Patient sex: F
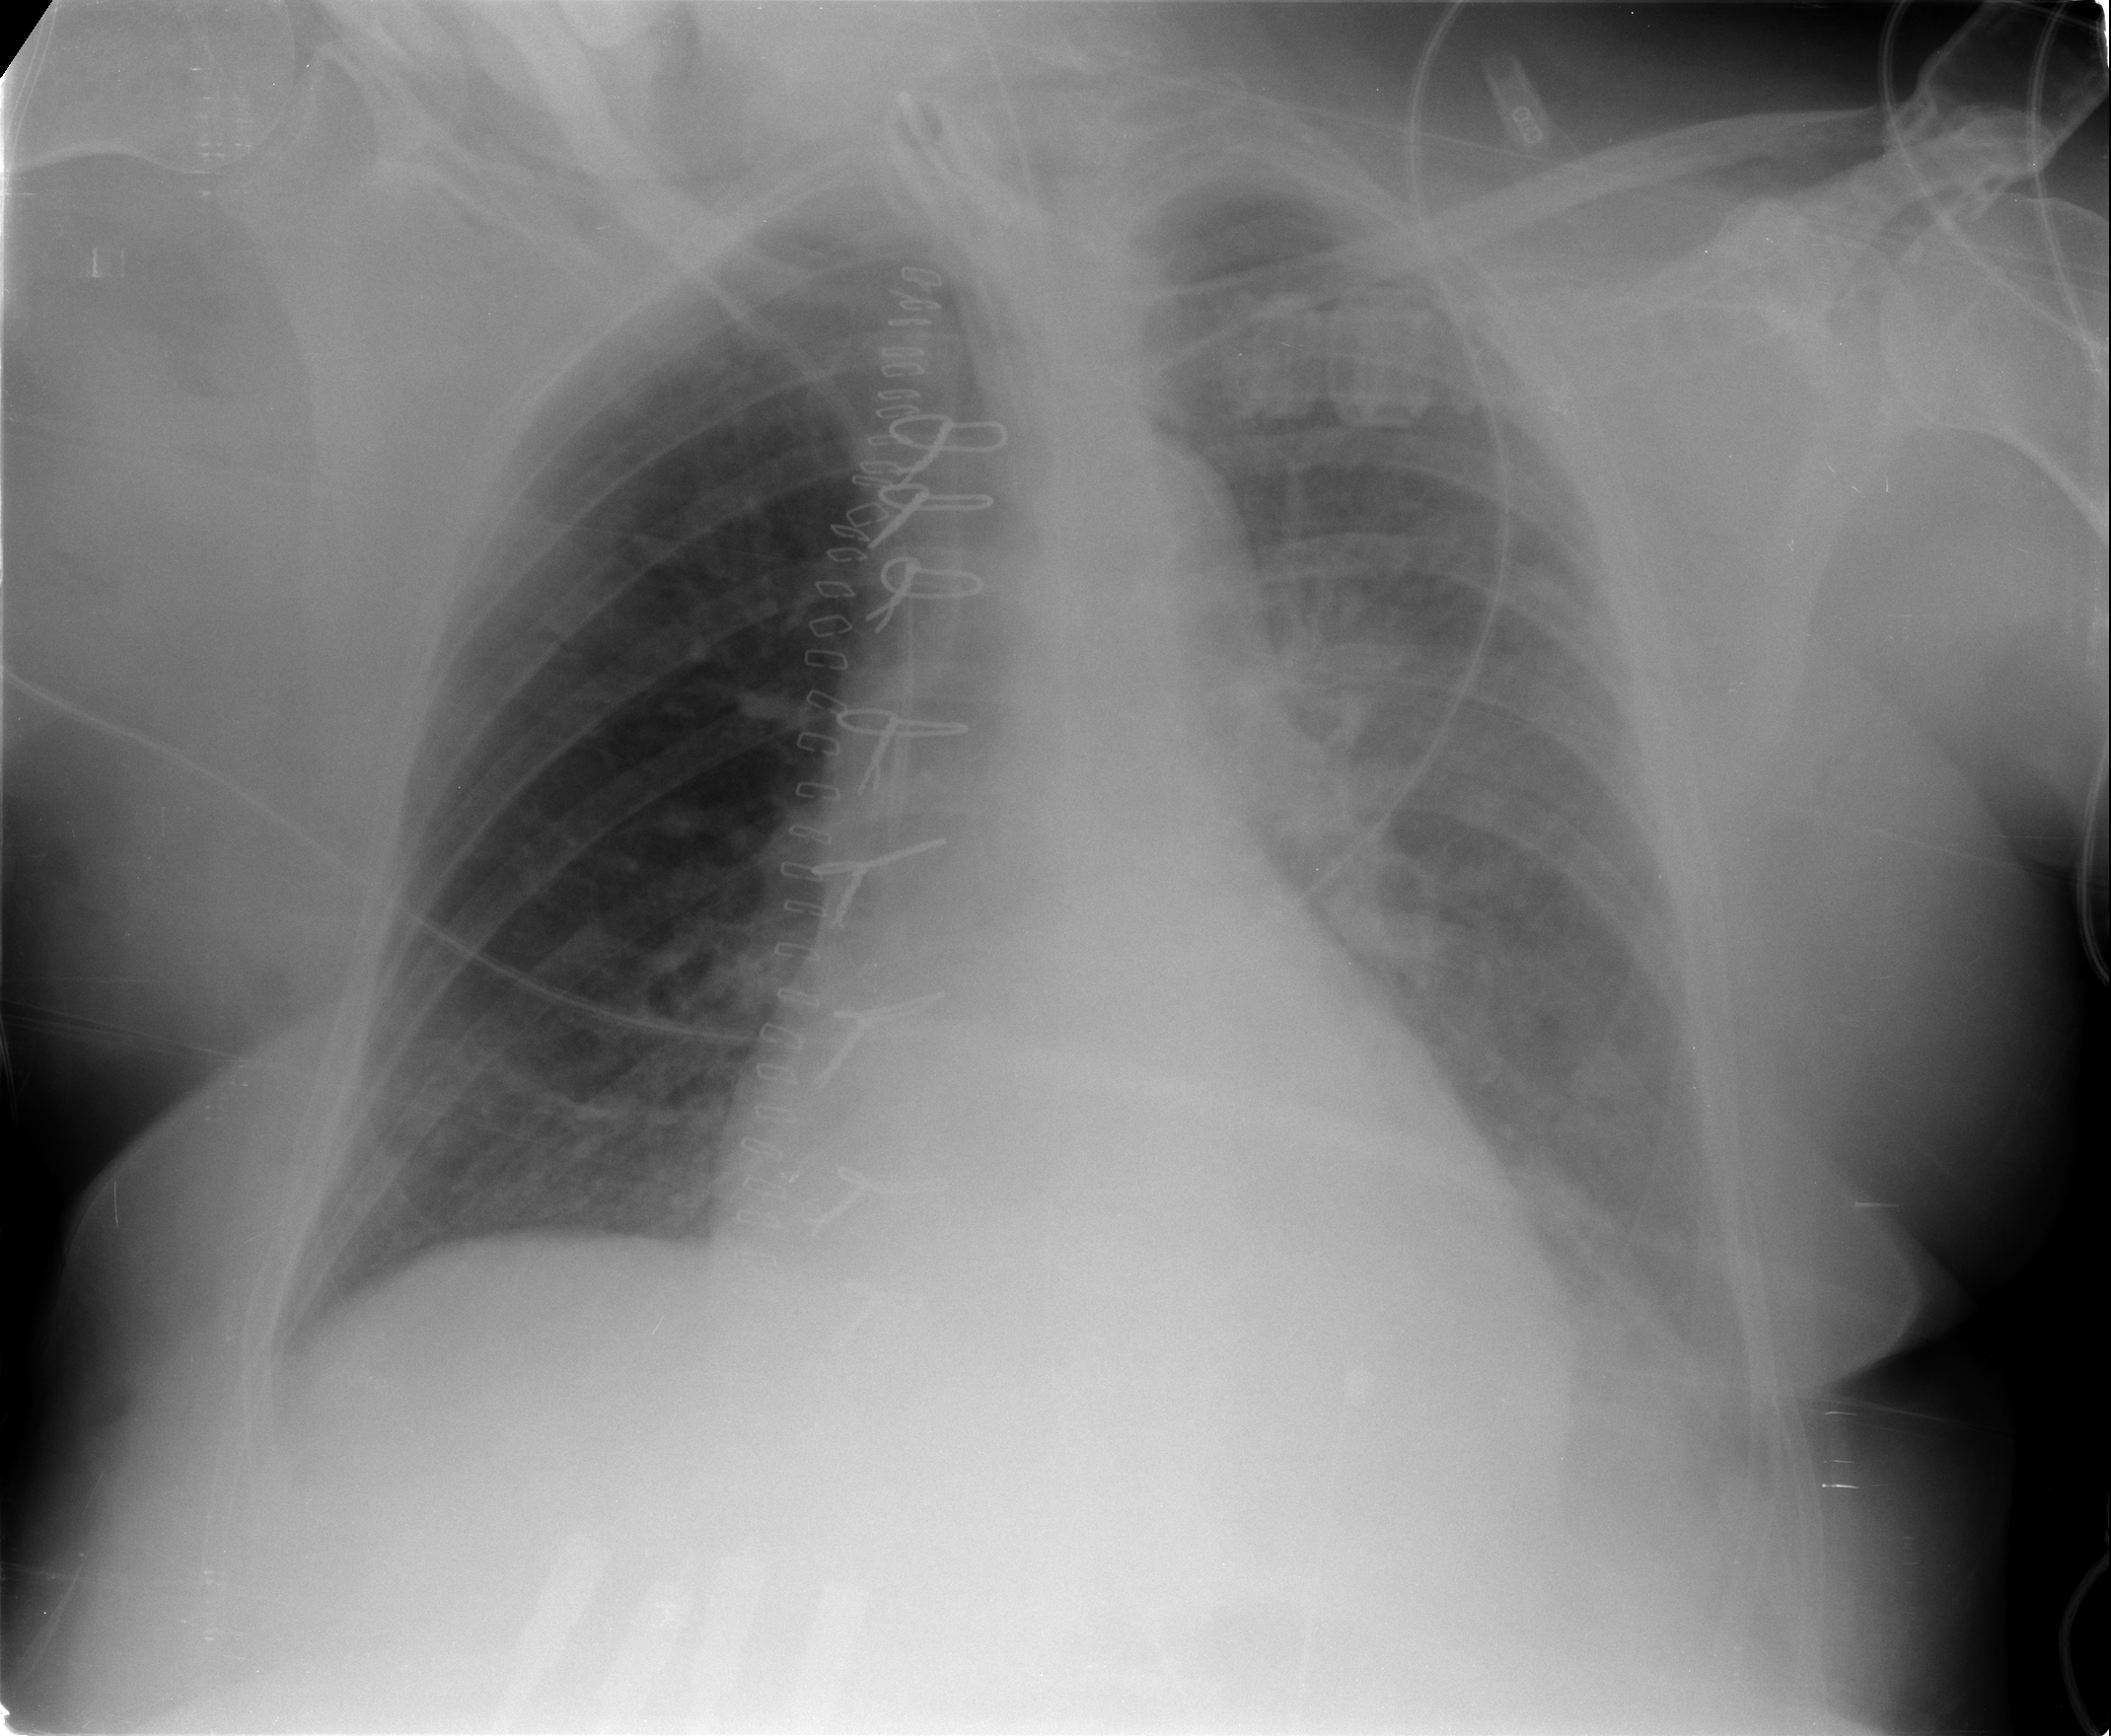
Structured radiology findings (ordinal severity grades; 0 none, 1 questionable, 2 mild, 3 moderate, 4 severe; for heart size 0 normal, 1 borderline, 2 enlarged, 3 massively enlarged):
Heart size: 2
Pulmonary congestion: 0
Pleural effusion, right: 0
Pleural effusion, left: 3
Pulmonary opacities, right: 0
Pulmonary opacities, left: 0
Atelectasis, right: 0
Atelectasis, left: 2